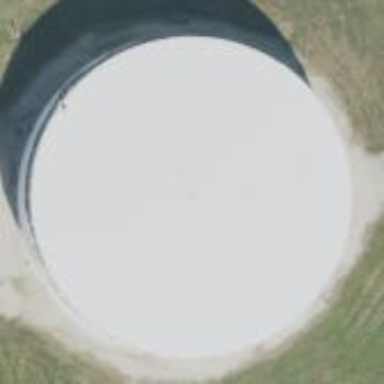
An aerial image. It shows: Storage tank which is man-made and housed in building.